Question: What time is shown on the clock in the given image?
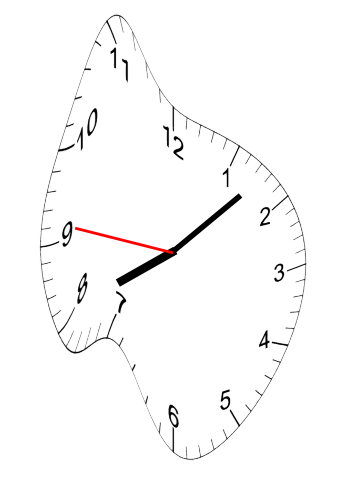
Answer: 08:07:46